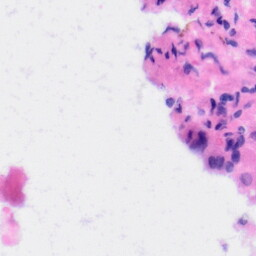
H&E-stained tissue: Liver